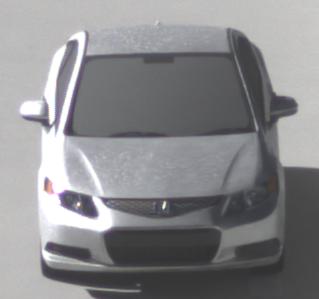
Make: Honda
Model: Civic Limousine 1.8
Detailed model: Civic (IX) Limousine
Model produced from: 2014/05
Model produced until: 2017/06
Doors: 4
Color: white
Road condition: dry road
Daytime: morning or afternoon
Contrast: high contrast